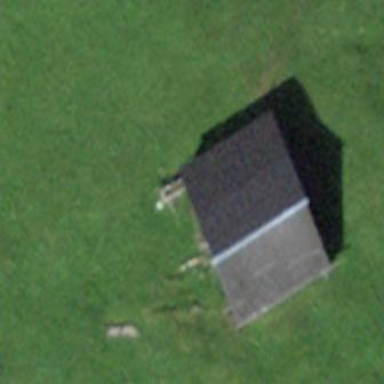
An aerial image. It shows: Rural barn.